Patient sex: F
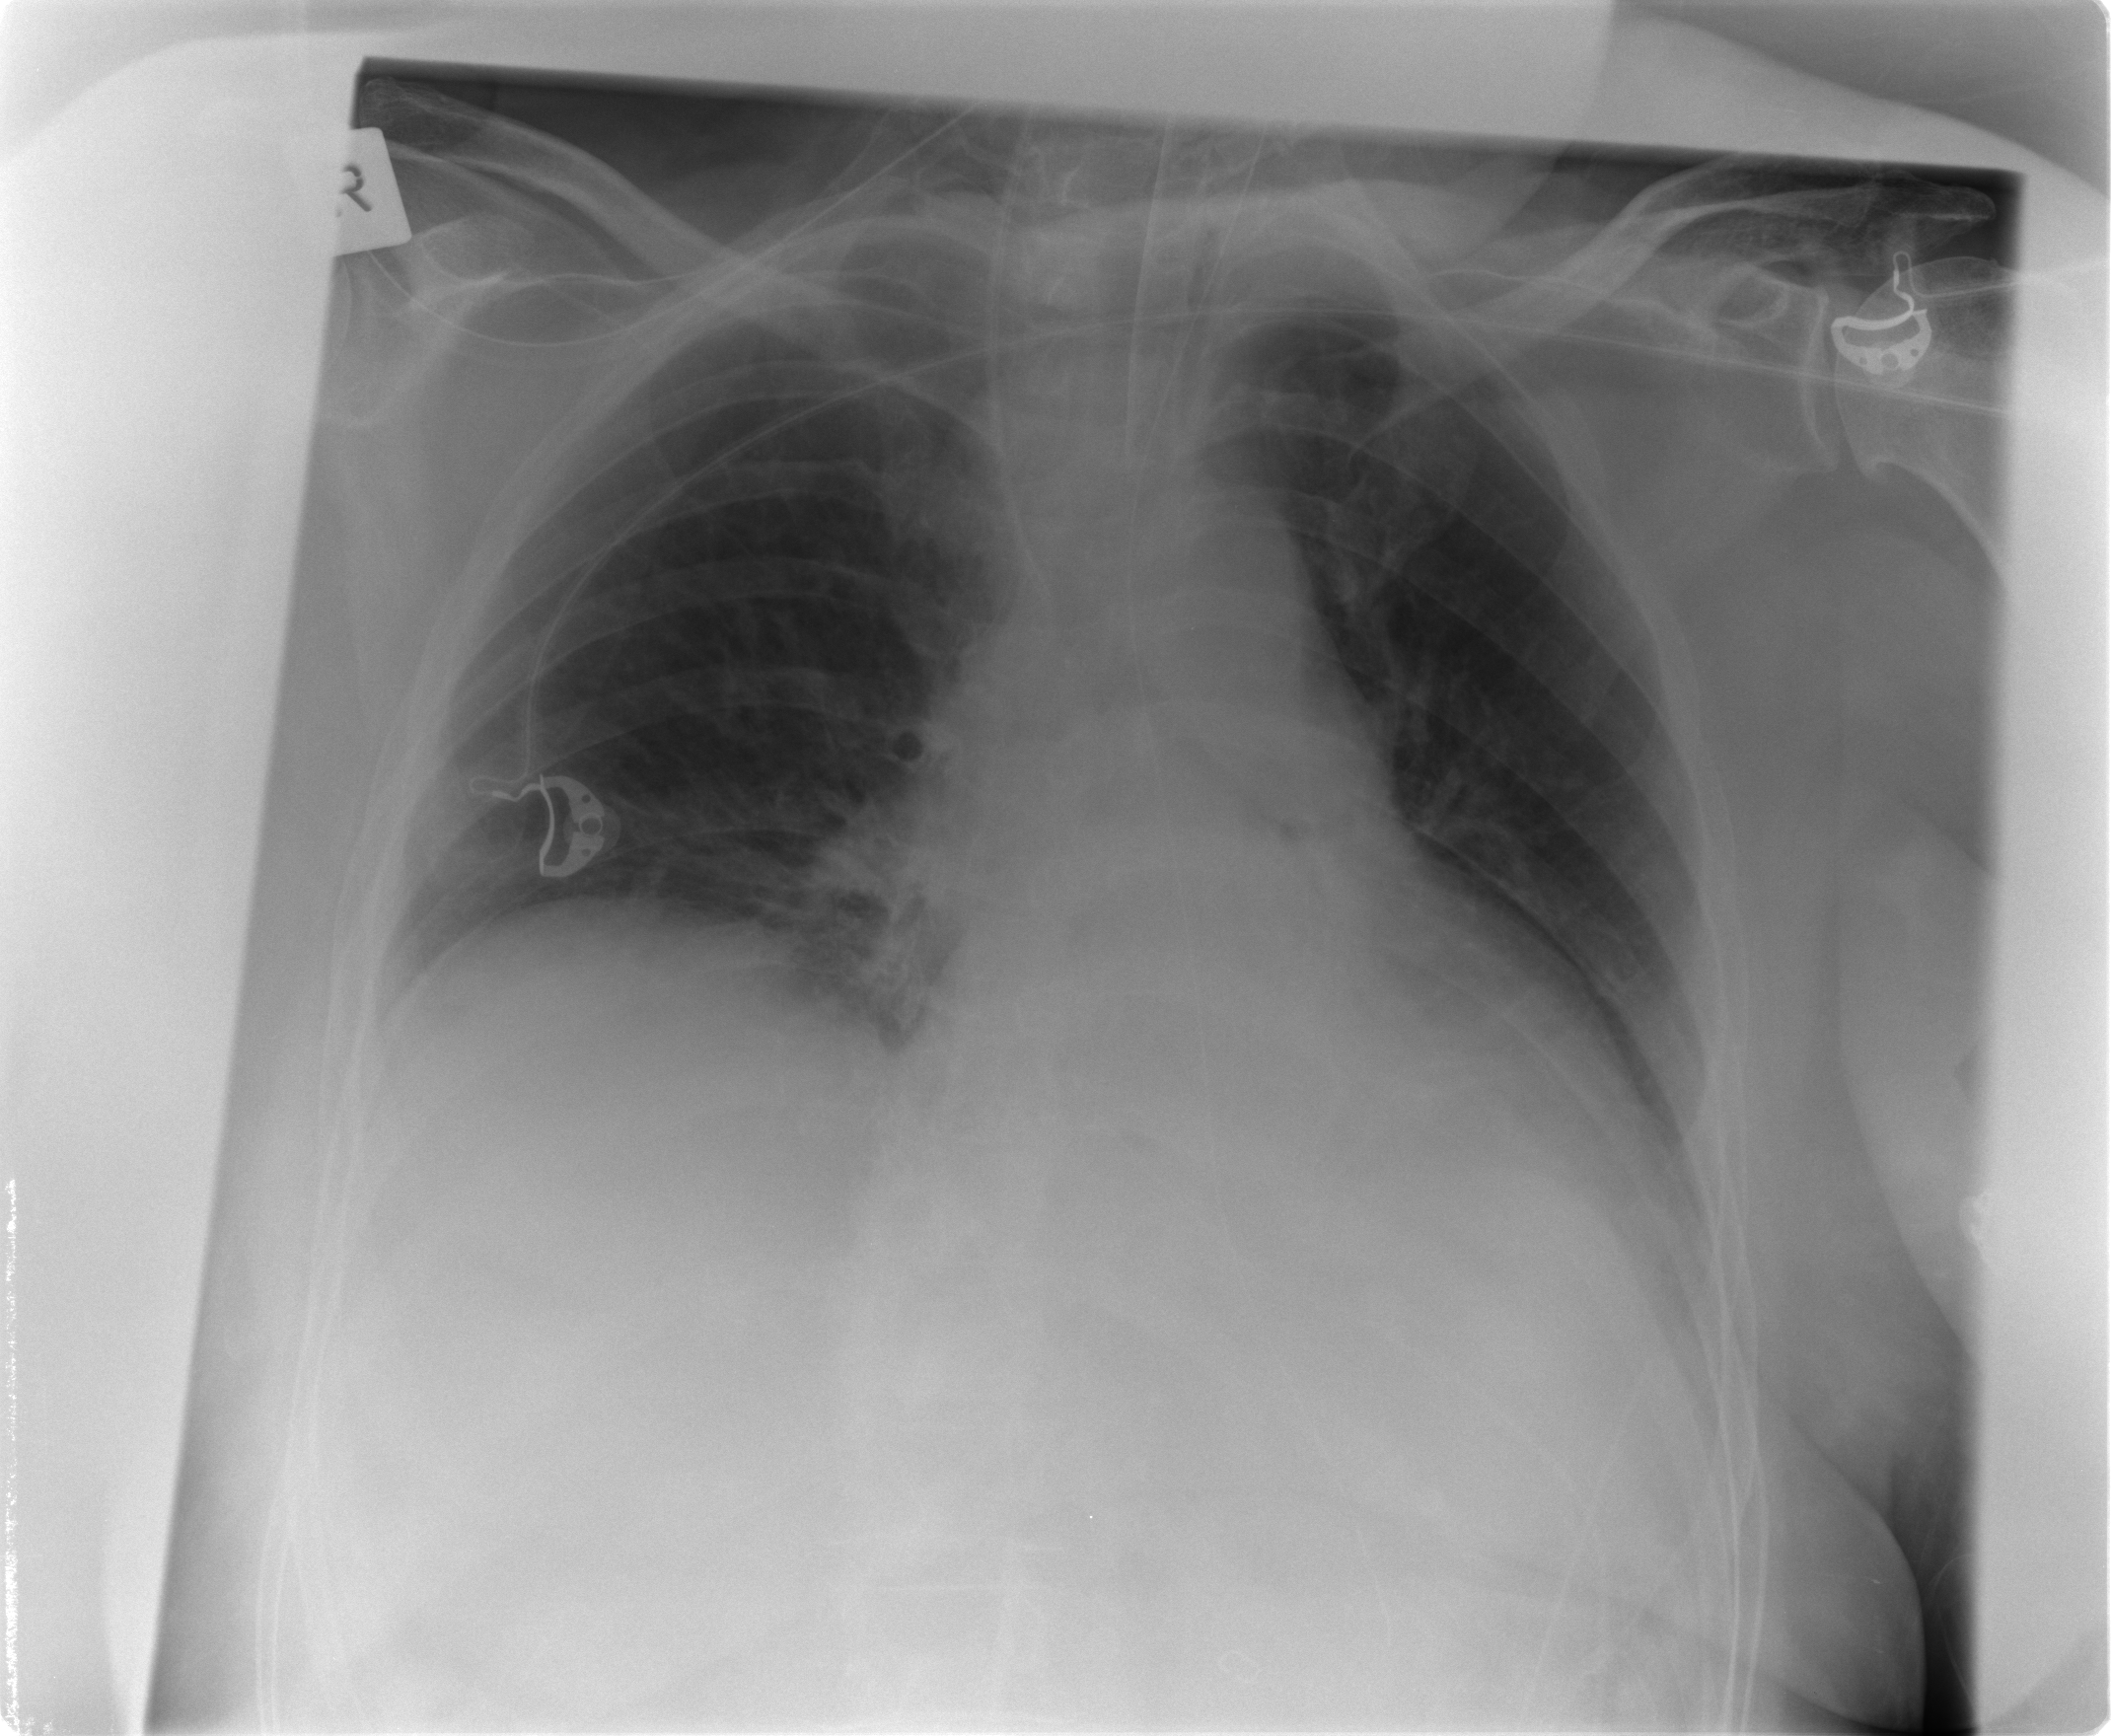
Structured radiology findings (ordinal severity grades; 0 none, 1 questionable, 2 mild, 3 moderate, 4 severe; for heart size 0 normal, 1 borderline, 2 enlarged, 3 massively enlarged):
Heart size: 2
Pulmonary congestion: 1
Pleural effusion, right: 0
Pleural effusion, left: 0
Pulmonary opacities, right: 0
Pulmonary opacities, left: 0
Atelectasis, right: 0
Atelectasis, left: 0